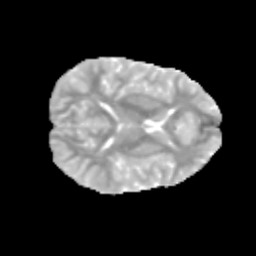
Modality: MD
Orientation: axial
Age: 11
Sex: male
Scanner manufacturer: siemens
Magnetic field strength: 3 T
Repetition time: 3.8 s
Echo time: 0.07 s